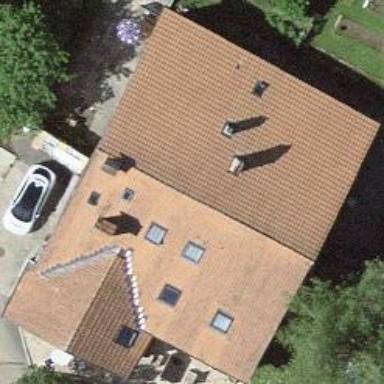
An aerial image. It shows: Detached building.